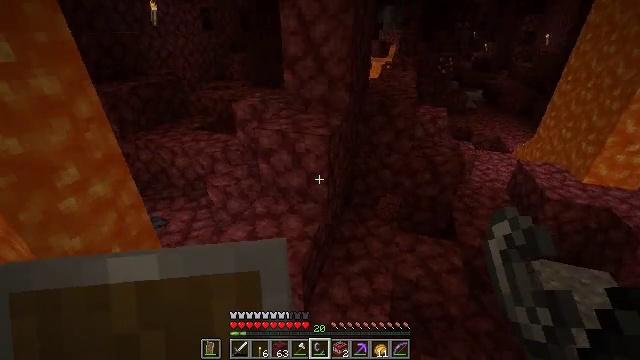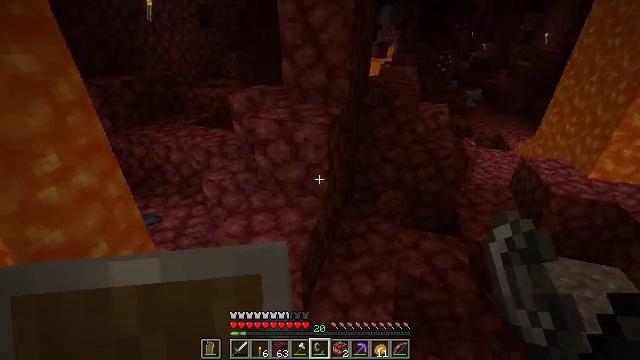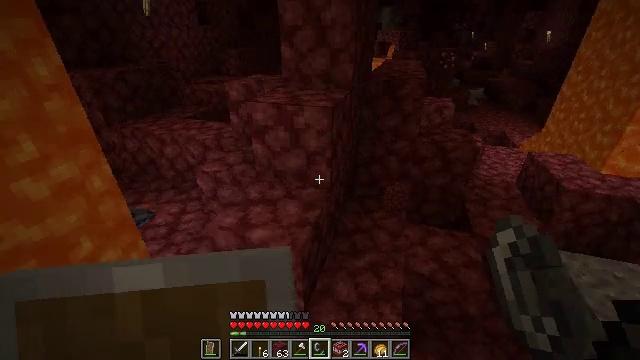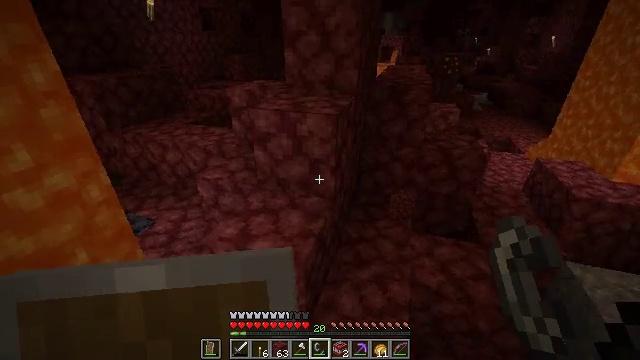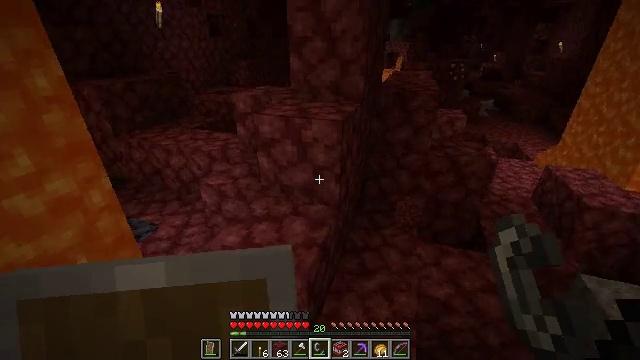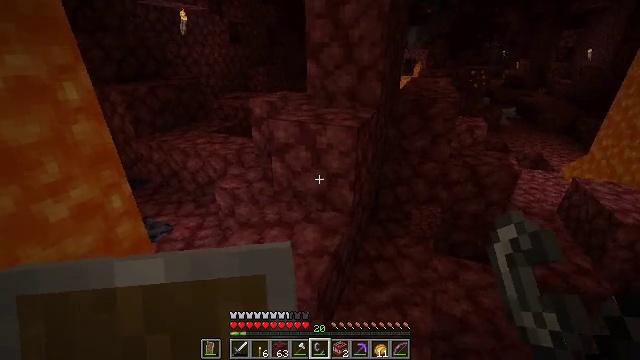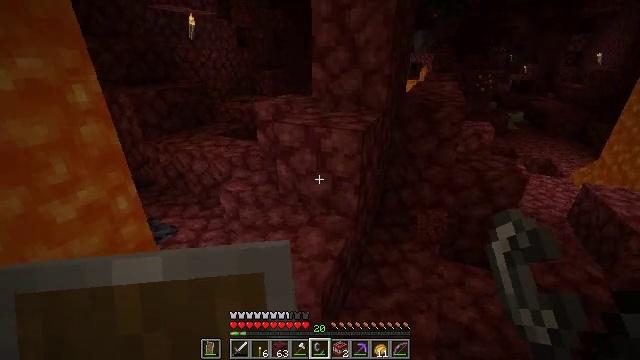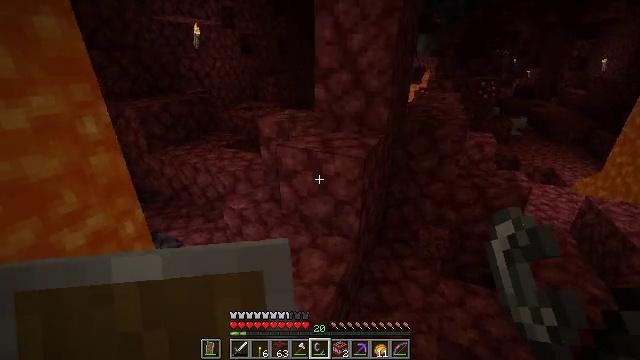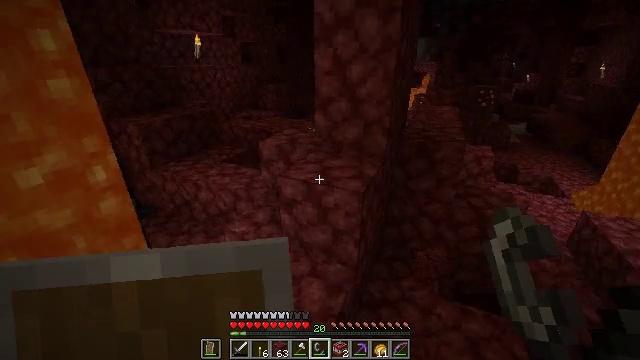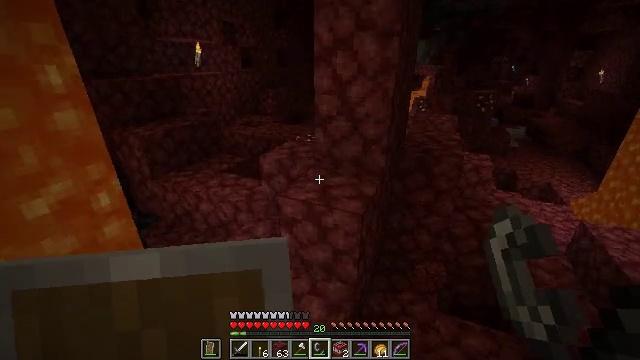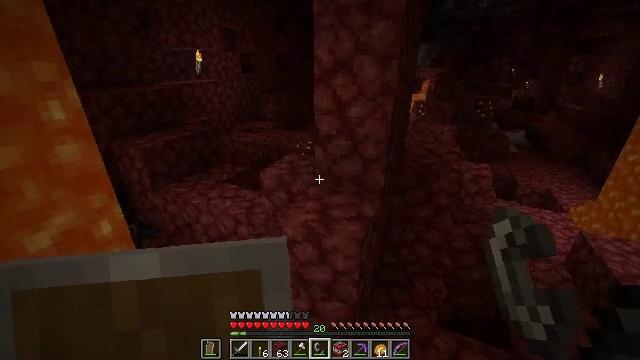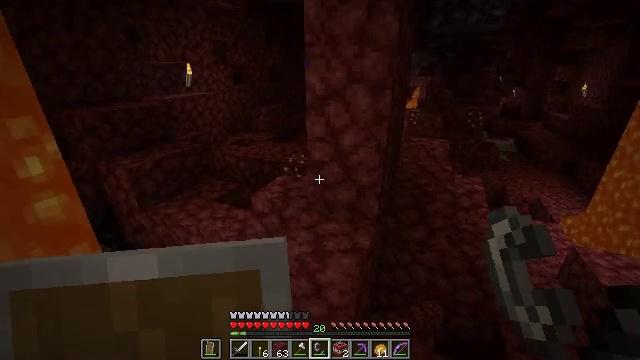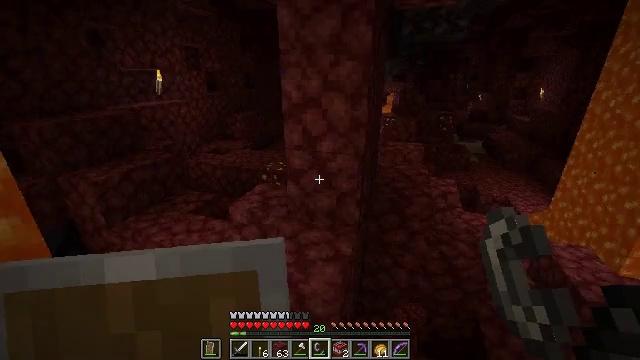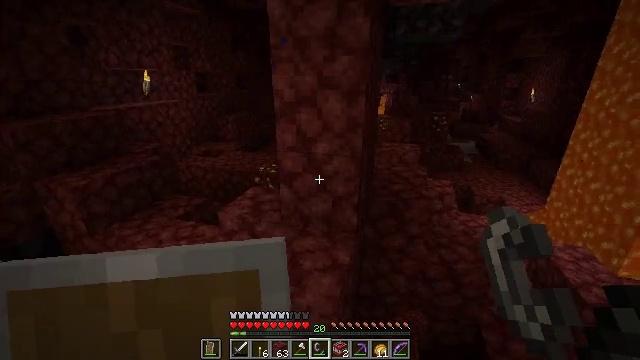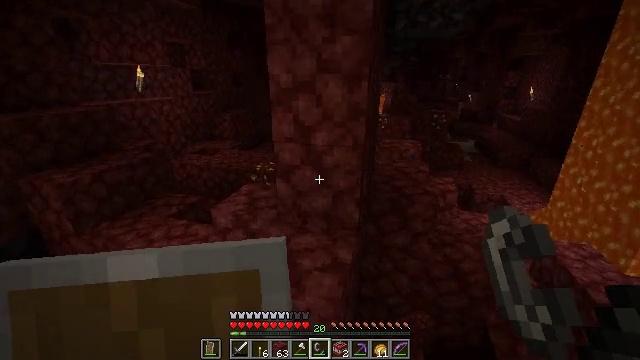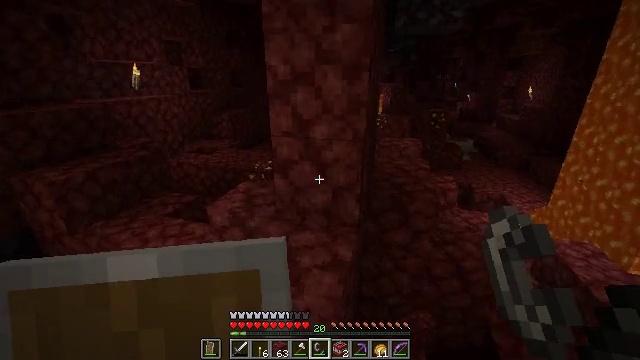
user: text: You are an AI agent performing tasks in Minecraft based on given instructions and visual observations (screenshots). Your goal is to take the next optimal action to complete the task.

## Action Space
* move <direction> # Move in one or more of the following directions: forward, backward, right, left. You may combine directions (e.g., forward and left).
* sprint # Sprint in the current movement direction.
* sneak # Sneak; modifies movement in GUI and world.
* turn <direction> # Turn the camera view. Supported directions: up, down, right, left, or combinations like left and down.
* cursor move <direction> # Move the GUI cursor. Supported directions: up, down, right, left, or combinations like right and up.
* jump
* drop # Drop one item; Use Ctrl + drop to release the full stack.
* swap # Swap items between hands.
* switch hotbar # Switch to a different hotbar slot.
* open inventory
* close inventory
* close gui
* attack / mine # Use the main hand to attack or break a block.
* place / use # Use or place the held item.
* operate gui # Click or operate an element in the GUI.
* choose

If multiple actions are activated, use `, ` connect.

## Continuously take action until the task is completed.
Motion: motion action
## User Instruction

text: Mine the ancient debris in the Nether.
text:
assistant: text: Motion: no_op
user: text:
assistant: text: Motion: no_op
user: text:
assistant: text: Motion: no_op
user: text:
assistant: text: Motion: turn left and up
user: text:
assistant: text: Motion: turn left and up
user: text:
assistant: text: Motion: turn left
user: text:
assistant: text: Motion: move forward, jump
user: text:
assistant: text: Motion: move forward, jump
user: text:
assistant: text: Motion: move forward, jump
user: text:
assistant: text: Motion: move forward, jump
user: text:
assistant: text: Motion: move forward, turn right and up
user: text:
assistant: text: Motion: move forward, turn right and up
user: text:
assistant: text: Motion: move forward, turn right
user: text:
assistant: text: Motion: move forward
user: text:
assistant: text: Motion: move forward
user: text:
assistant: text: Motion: move forward
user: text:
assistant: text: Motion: move forward
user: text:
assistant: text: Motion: move forward
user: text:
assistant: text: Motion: move forward
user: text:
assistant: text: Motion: move forward
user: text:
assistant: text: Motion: move forward
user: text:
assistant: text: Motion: move forward, jump
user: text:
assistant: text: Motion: move forward, jump
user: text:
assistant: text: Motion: move forward, turn right, jump
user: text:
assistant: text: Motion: move forward, turn right
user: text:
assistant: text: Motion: move forward, turn right
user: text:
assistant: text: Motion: move forward, turn right
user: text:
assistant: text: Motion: move forward, turn right
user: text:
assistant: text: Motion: turn right
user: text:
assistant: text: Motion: turn left and up